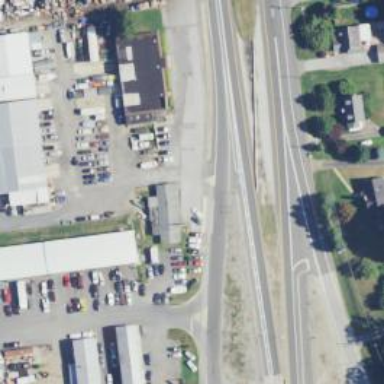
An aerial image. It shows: Trunk highway surrounded by commercial establishments.